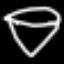
Label: diamond